Question: I have some problems using OpenSSL. I'm following the <URL>, but it is still not working. Here is my problem:
1. Change directories into crypto/ui/ui_openssl.c.
2. Build OpenSSL for i368 iPhone simulator.
3. Copy the include, libcrypto.a and libssl.a to the project folder.
4. Drag libcrypto.a and libssl.a to project tree.
5. Change the build info.
It worked with 'openssl-1.0.0c'. Then as I was coding '#include <openssl/md5.h>' and building, I got the error "no such file or directory."

Help! Thanks a lot!
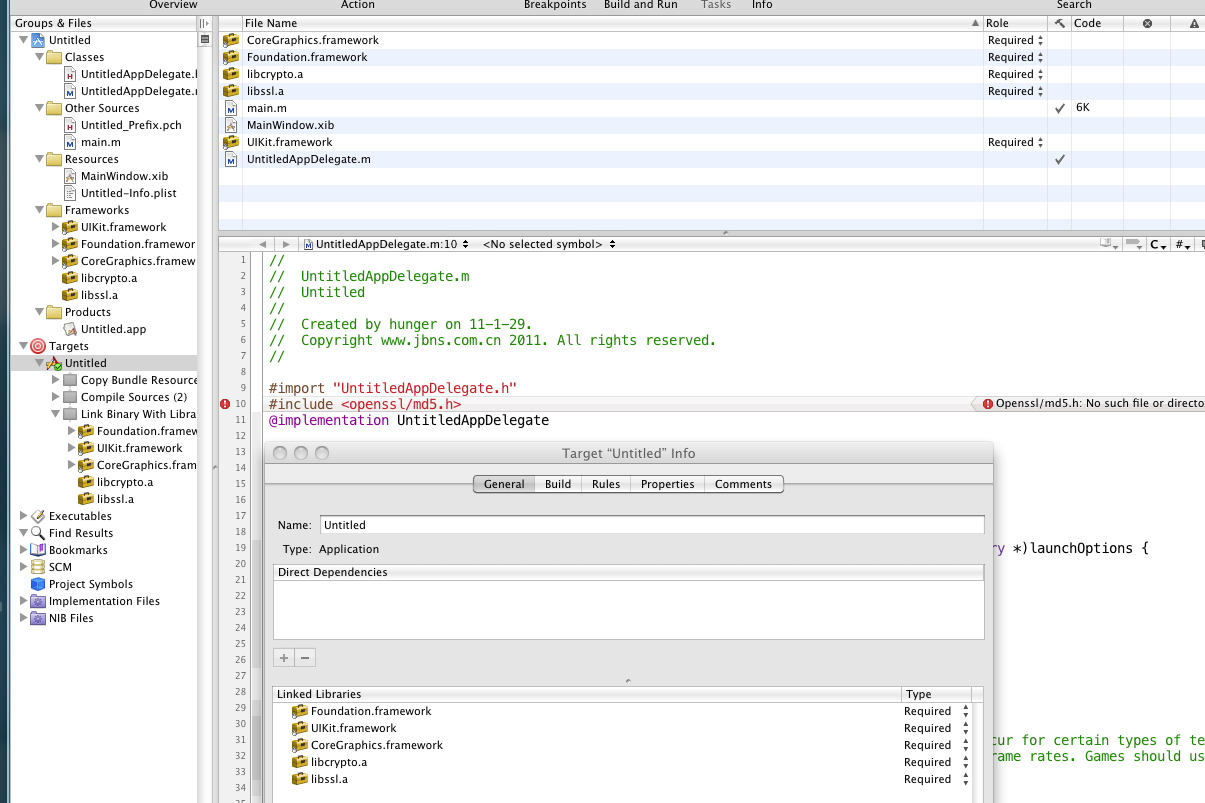
Answer: @ben do you something like this in your project